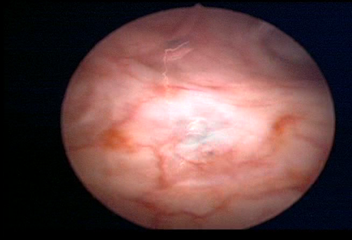
Modality: WLC
Class: Normal mucosa
Bladder cancer association: No